Question: How I do vertically align text inside a 'navbar' or a footer
I tried a couple of things mentioned here but I wasn't able to do it.
<URL>
Can you at least point me out to a source where I can learn about about alignment
This how it looks:

Source:
'''
<div class='navbar navbar-fixed-bottom navbar-inverse'>
<div class='navbar-inner'>
<div class='container-fluid'>
<ul class='nav pull-left'>
<li style='font-size:medium; color: #E8E8E8'>
<ul class='inline'>
<li class='active'>
<i class='icon-warning-sign'></i>
TEXT HERE
</li>
</ul>
</li>
</ul>
</div>
</div>
</div>
'''
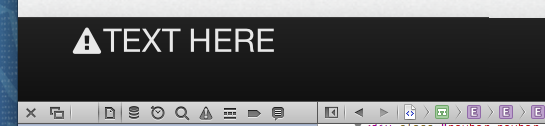
Answer: This Worked!
something magical about the '%a'
'''
-# without %a it doesn't go in the middle vertically
.navbar.navbar-fixed-bottom.navbar-inverse{style: 'position:fixed'}
.navbar-inner
%ul.nav.pull-left
%li.active
%a
%span
%i.icon-warning-sign
TEXT HERE
'''